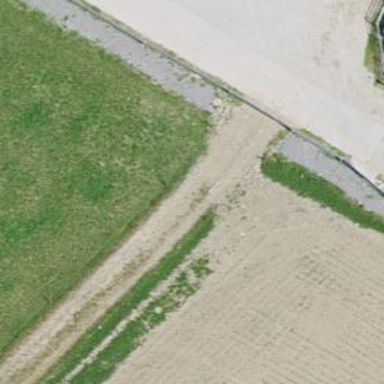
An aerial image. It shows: Track with grade 5 tracktype.